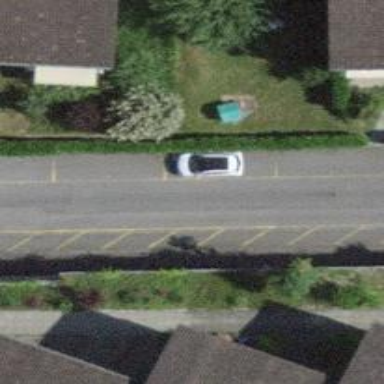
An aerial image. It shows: Parking lane with parallel orientation.